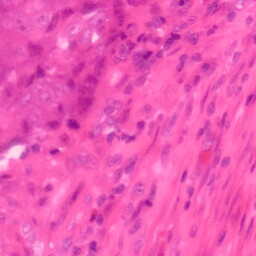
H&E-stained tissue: Colon